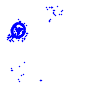
Particle: electron